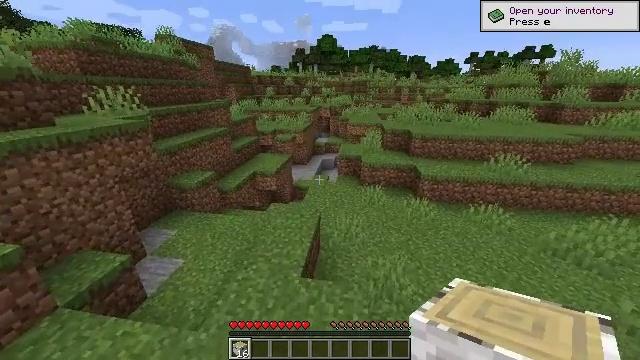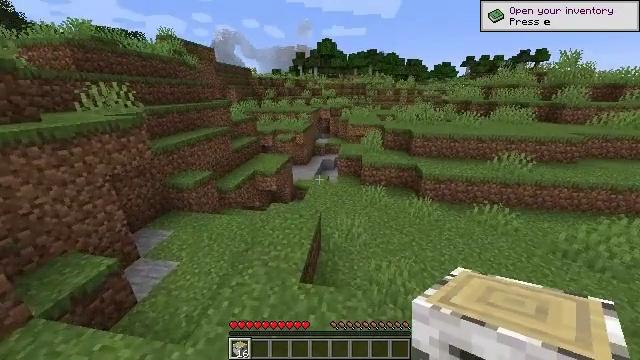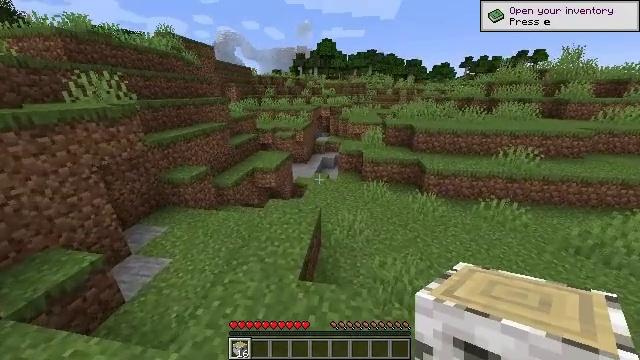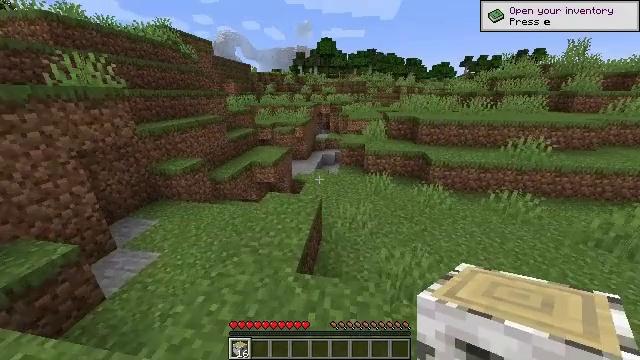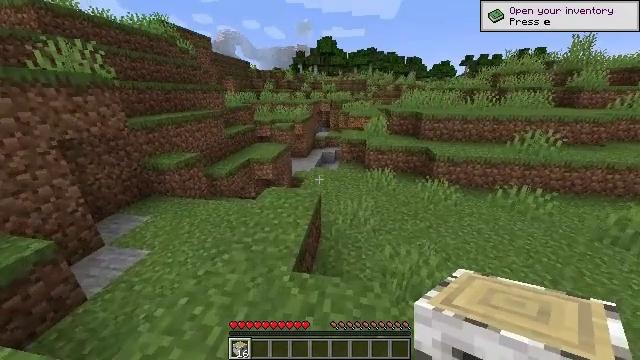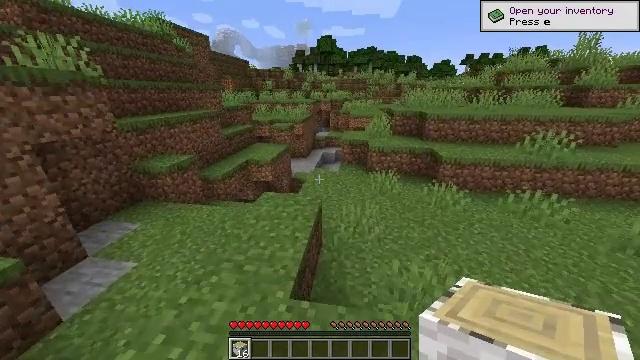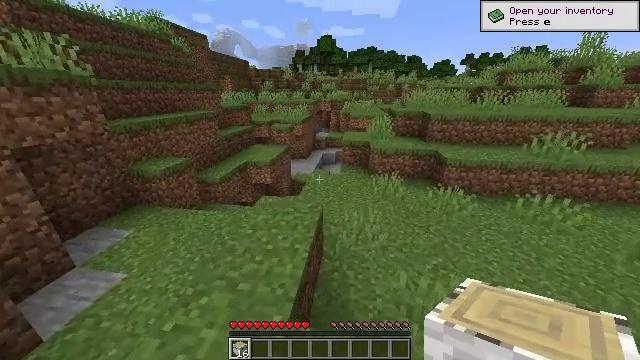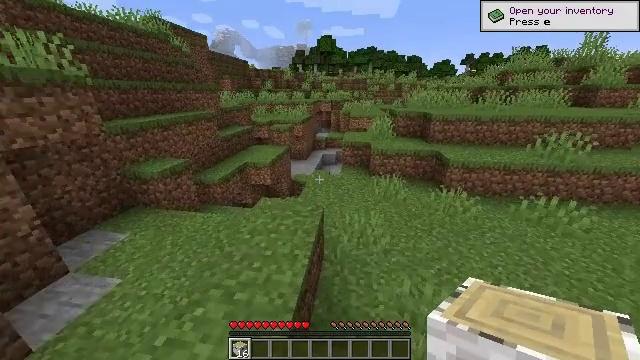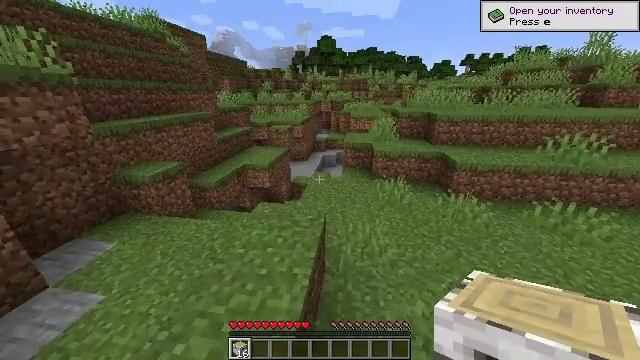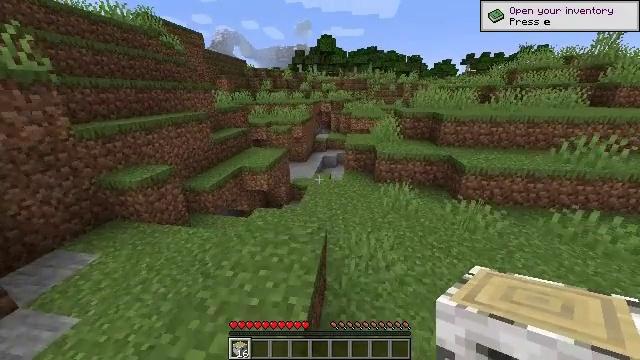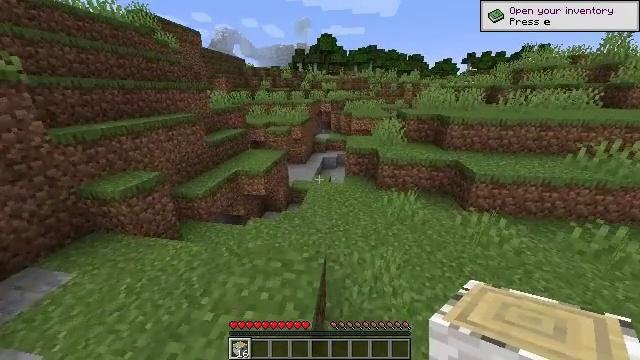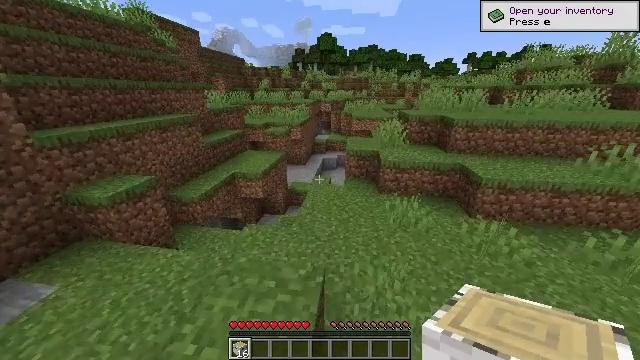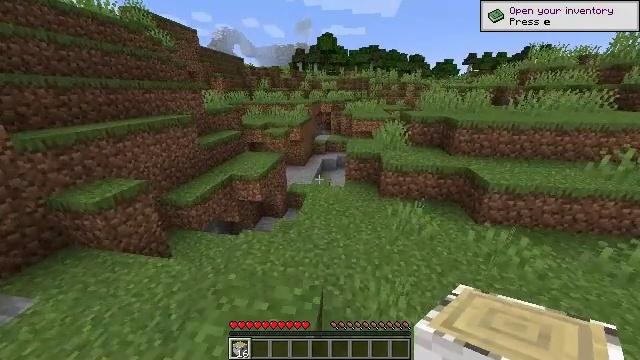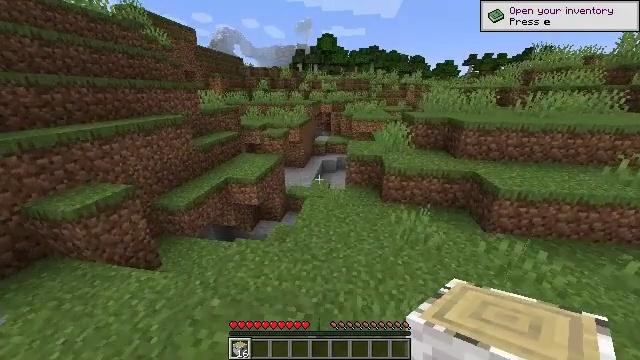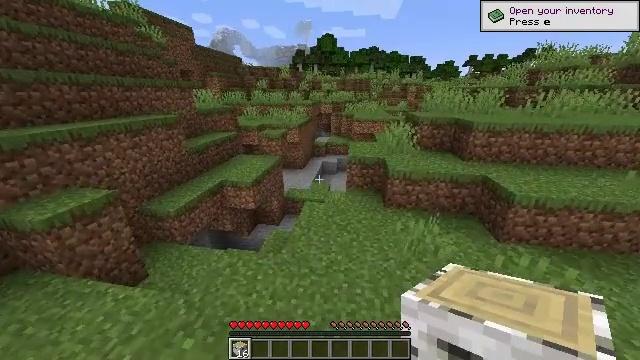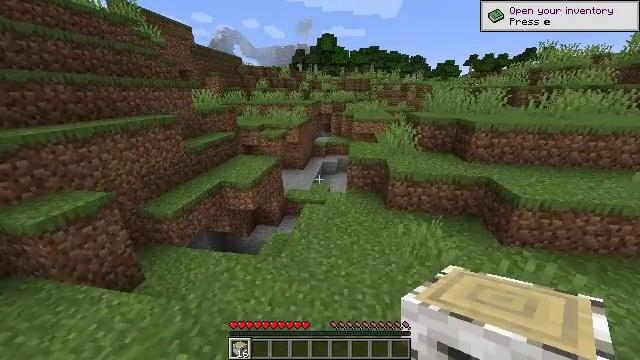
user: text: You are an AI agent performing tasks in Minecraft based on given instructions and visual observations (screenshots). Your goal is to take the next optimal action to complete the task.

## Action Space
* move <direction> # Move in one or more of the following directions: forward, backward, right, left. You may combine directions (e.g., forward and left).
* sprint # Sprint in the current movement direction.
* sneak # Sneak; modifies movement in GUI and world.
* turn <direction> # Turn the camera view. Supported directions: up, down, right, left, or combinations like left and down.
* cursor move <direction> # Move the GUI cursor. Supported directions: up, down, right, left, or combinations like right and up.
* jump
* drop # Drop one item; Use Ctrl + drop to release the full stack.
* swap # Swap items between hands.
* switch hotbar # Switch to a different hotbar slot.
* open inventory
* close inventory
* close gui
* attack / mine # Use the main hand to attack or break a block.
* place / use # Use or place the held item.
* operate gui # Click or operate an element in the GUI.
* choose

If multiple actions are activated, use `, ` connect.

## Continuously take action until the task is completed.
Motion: motion action
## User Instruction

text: Turn birch logs into birch planks in the crafting grid.
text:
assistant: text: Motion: move forward
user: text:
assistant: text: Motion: move forward
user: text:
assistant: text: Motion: move forward
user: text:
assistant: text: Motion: move forward
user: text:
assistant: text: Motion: move forward
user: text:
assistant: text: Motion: move forward
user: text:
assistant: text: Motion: move forward
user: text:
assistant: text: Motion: move forward
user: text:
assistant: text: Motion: move forward
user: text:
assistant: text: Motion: move forward
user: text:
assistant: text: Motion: move forward
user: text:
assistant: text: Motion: move forward
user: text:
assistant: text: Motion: move forward
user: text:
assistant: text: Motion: move forward
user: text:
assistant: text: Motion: move forward
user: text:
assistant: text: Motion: move forward
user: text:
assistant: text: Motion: move forward
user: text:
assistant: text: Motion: move forward
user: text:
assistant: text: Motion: move forward
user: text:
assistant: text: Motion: move forward
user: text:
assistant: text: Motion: move forward
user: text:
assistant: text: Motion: move forward
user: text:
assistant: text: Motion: move forward, turn right and down
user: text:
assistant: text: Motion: move forward and move right, turn right and down
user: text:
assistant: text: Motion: move forward and move right
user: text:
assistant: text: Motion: move forward and move right
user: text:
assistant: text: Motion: move forward and move right
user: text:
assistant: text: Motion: no_op
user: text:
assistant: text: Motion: turn down, open inventory
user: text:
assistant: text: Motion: open inventory